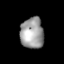
Tissue: lung
Cell type: Epithelial cells
Senescence score: 0.2214
Nuclear area (px): 712
Mean DAPI intensity: 157.638